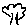
Label: tree